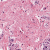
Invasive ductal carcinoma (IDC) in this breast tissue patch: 0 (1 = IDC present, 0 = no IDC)